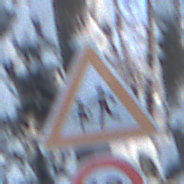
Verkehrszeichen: KinderRechts
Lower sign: Geschwindigkeit10
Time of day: MorningAfternoon
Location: Outdoor (Nature)
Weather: Clear
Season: Winter
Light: Natural